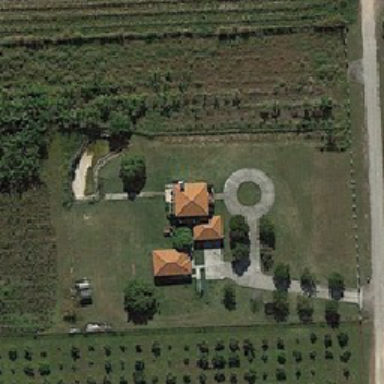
On the ground with a circular sidewalk .